【题型】填空题　【知识点】立体几何　【难度】easy
如图是一座山的示意图，山呈圆锥形，圆锥的底面半径为10公里，母线长为40公里，$B$是$SA$上一点，且$AB=10$公里。为了发展旅游业，要建设一条最短的从$A$绕山一周到$B$的观光铁路。这条铁路从$A$出发后首先上坡，随后下坡，则上坡段铁路的长度为\underline{\ \ \ \ \ \ \ \ \ \ }公里。

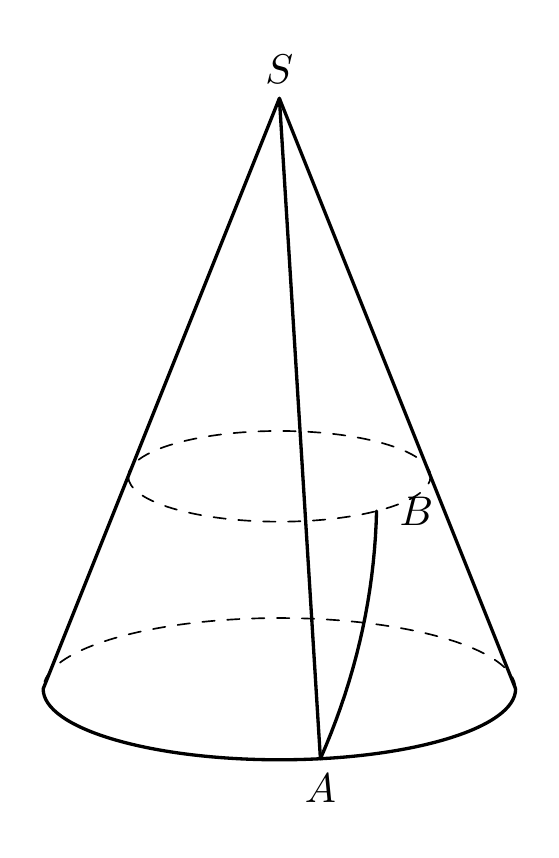
【解答】
**【答案】** 32

**【分析】** 先展开圆锥的侧面，确定观光铁路路线，再根据实际意义确定下坡段的铁路路线，最后解三角形得到结果。

**【解答】** 解：根据题意可知，圆锥的底面半径为10公里，母线长为40公里，$B$是$SA$上一点，且$AB=10$公里，
沿母线$SA$将圆锥的侧面展开，如图：

记$P$为$A'B$上的任意一点，作$SH\perp A'B$，垂足为$H$，连接$SP$。
由$\overset{\frown}{AA}$的长为$20\pi$，得$\angle A'SA=\frac{20\pi}{40}=\frac{\pi}{2}$。由两点间线段最短，知观光铁路为图中线段$A'B$。
而$SB=40-10=30$，则$A'B=\sqrt{SA'^2+SB^2}=\sqrt{40^2+30^2}=50$。
上坡即$P$到山顶$S$的距离$PS$越来越小，下坡即$P$到山顶$S$的距离$PS$越来越大，
因此上坡段的铁路，即图中的线段$A'H$。由$\text{Rt}\triangle SA'B\sim\text{Rt}\triangle HA'S$，得$A'H=\frac{SA'^2}{A'B}=\frac{40^2}{50}=32$。

故答案为：32。
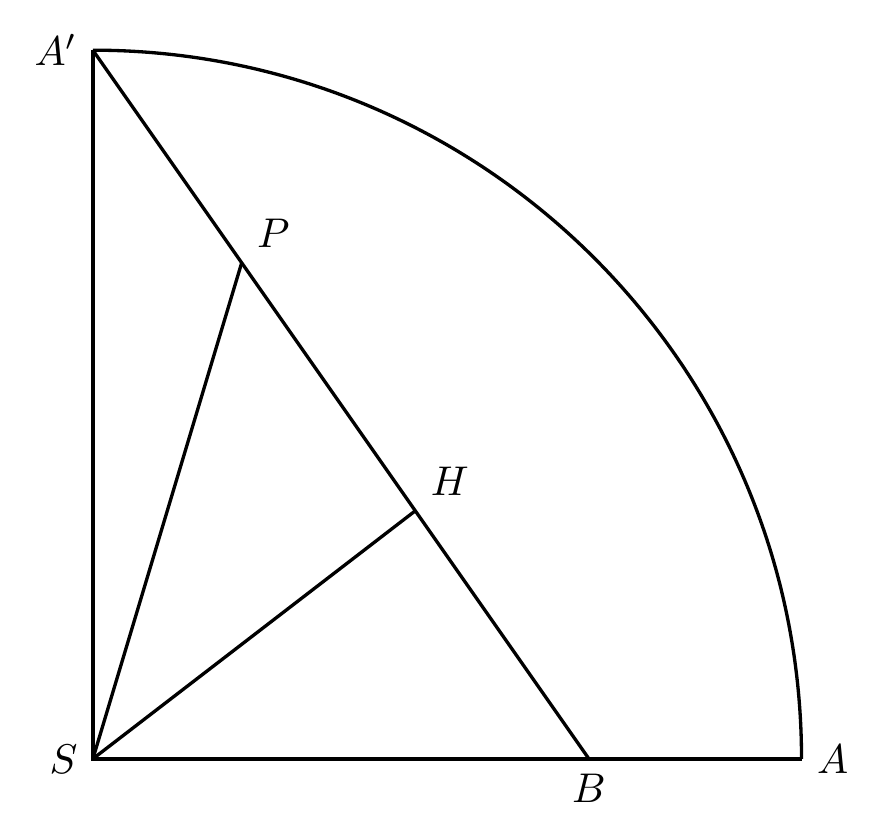